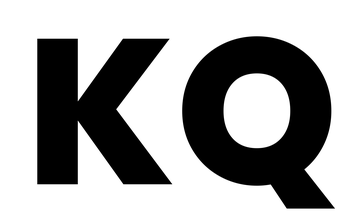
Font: Poppins-ExtraBold